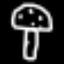
Label: mushroom